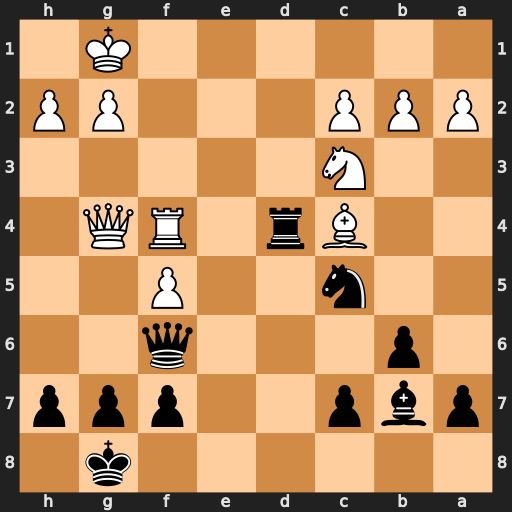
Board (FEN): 6k1/pbp2ppp/1p3q2/2n2P2/2Br1RQ1/2N5/PPP3PP/6K1
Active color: b
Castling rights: -
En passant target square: -
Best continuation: h5 Bxf7+ Qxf7